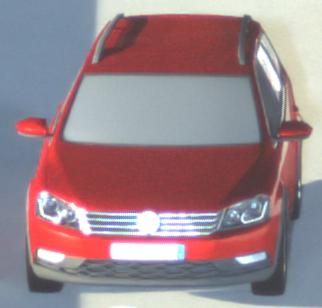
Make: VW
Model: Passat Alltrack 1.8 TSI
Detailed model: Passat (B7) Alltrack
Model produced from: 2012/03
Model produced until: 2013/06
Doors: 5
Color: red
Road condition: dry road
Daytime: night
Contrast: high contrast